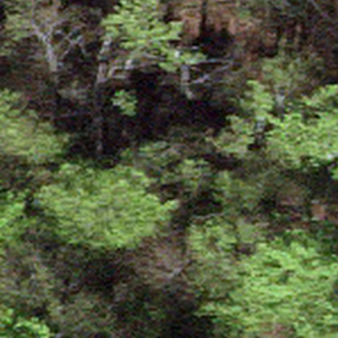
Label: other